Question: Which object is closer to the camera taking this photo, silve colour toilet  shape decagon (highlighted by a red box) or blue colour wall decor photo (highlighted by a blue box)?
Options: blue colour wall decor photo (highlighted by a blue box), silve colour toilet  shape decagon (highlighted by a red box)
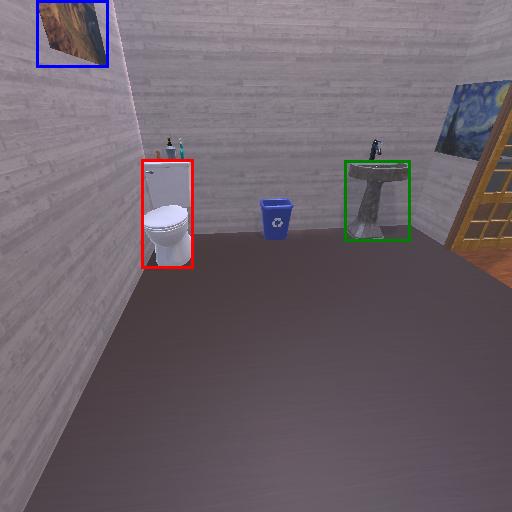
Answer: blue colour wall decor photo (highlighted by a blue box)